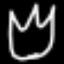
Label: fork